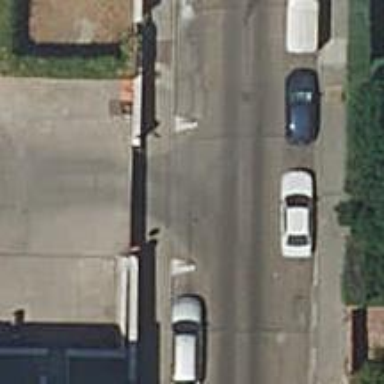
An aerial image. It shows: Sidewalk made of paving stones.